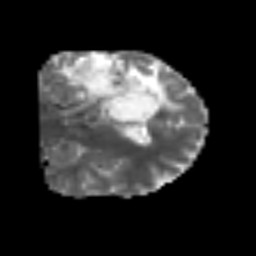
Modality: MD
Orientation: coronal
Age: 43
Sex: male
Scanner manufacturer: siemens
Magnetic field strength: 3 T
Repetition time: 6.1 s
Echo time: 0.101 s